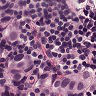
Metastatic tissue present: yes